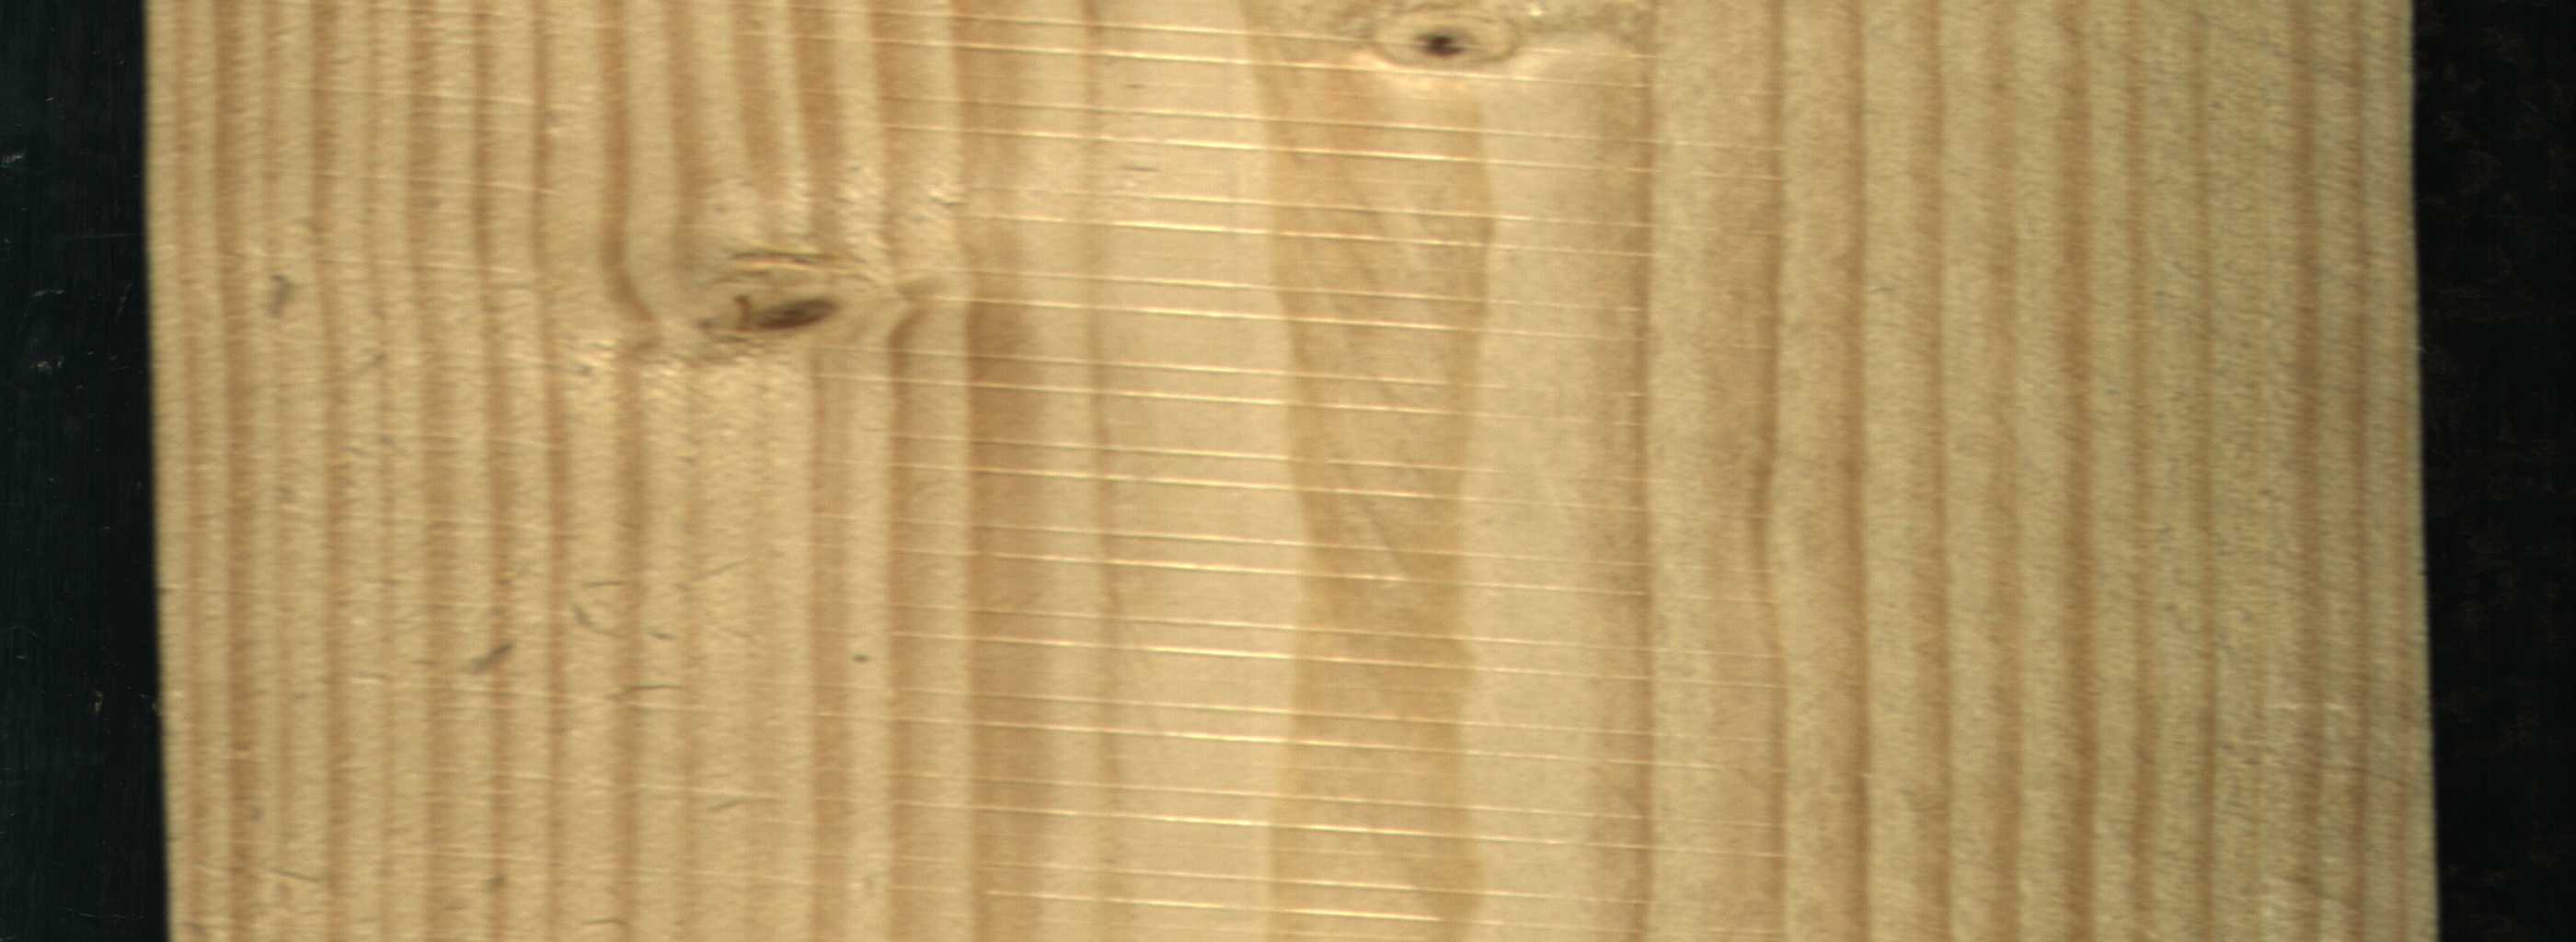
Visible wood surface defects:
Live_Knot
Live_Knot